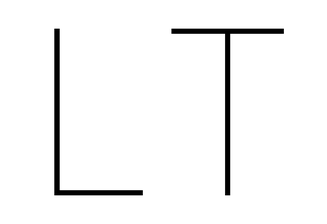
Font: Inter_Thin